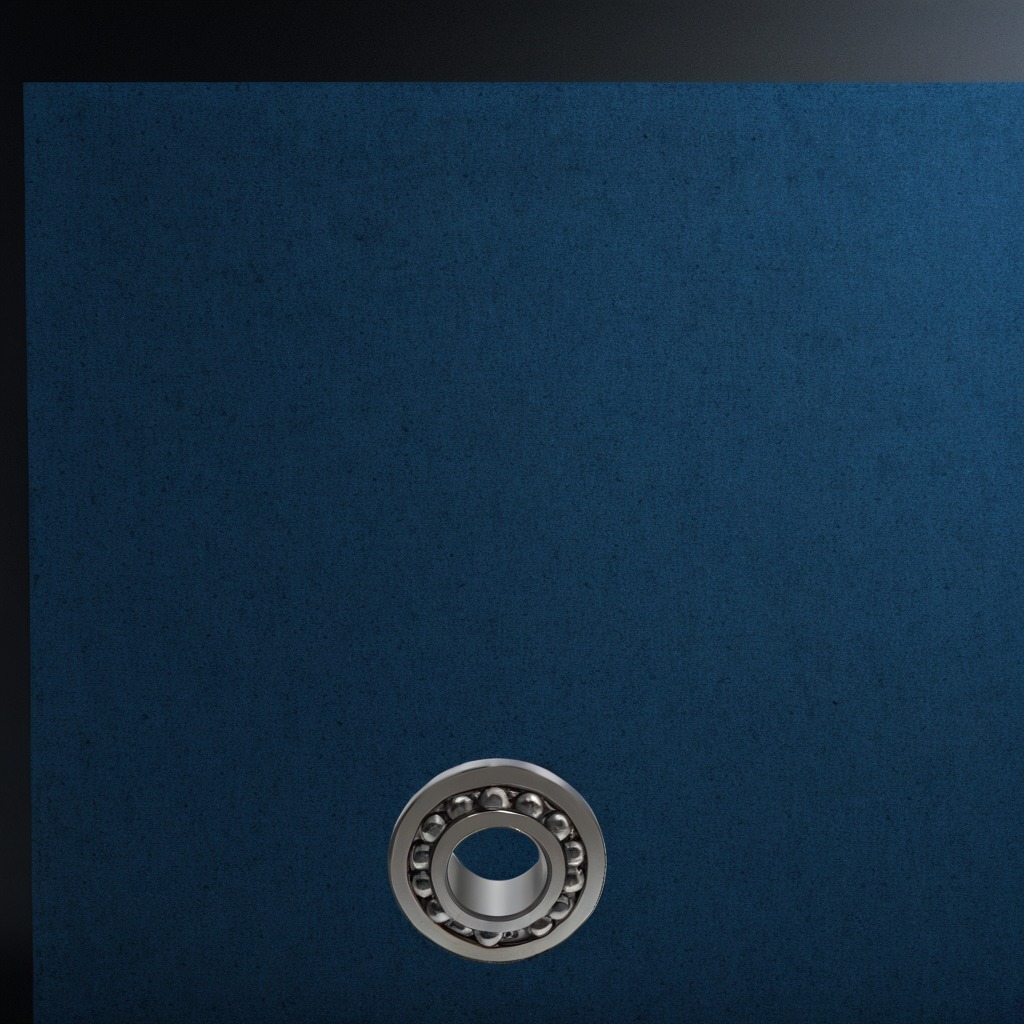
A metal ball bearing is lying on a clean granite tabletop covered with a blue rubber mat inside a workshop at night dim ambient light soft shadows worn but beneath the mat